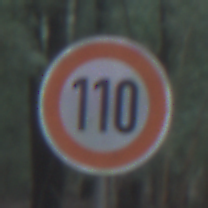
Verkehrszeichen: Geschwindigkeit110
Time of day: SunriseSunset
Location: Outdoor (Nature)
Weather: NotSpecified
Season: Autumn
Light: Natural